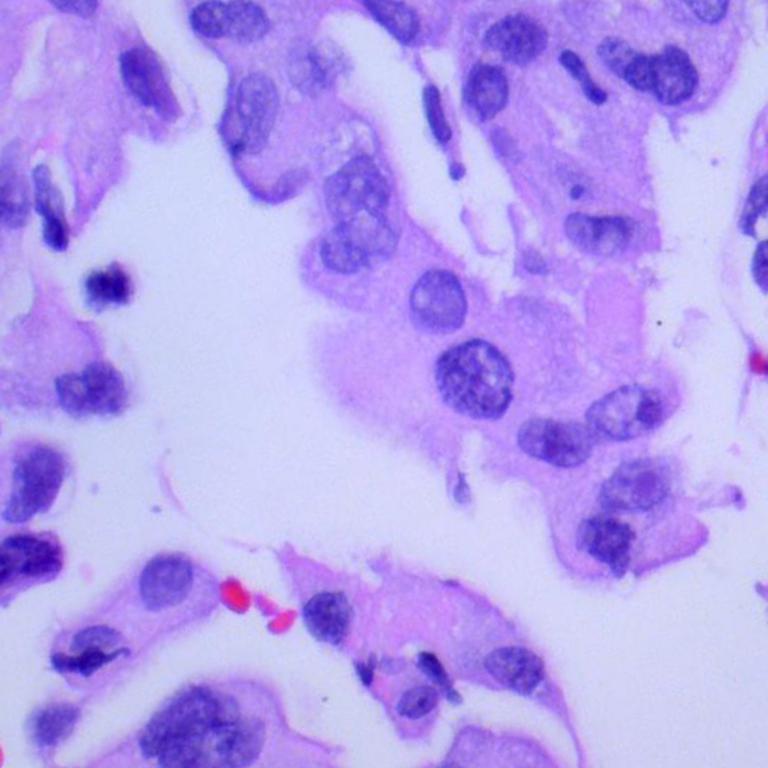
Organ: lung
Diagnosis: adenocarcinomas